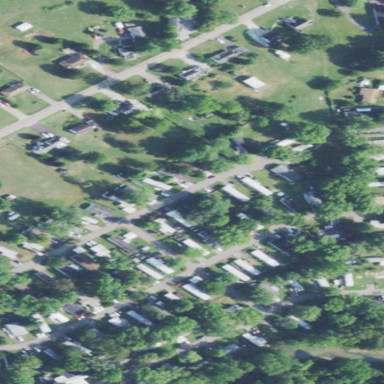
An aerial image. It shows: Residential area known as trailer park.